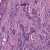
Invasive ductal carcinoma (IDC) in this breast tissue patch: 1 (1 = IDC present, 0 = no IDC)